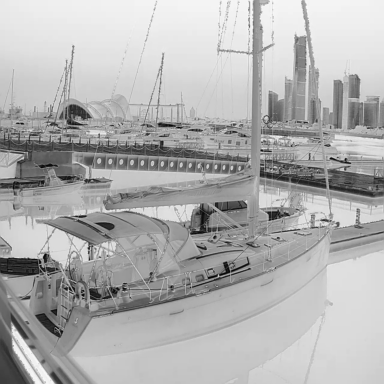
There is a sailboat in the infrared image.